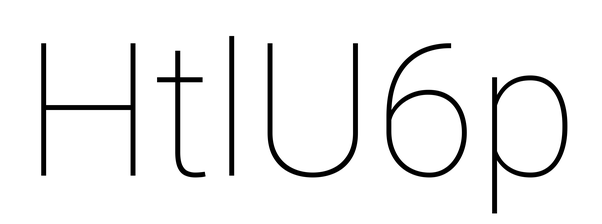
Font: Roboto_Thin